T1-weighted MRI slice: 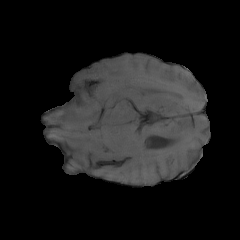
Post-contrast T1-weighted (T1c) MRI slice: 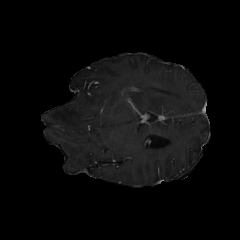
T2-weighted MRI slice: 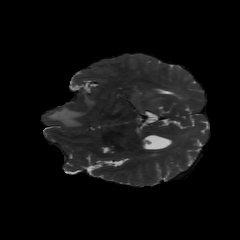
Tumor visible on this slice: yes